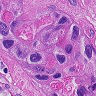
Metastatic tissue present: yes